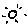
Label: sun